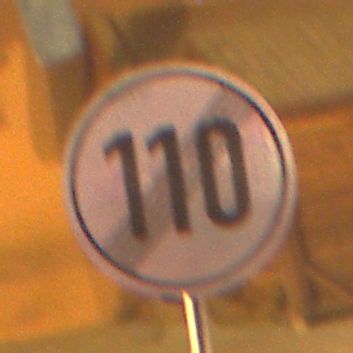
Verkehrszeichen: EndeGeschwindigkeit110
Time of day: Night
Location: Outdoor (Urban)
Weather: Clear
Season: NotSpecified
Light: Artificial